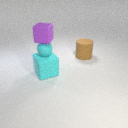
small purple rubber cube above small cyan rubber sphere